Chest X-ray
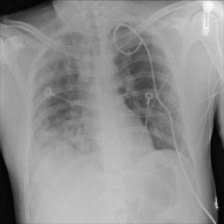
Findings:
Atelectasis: negative
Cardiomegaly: negative
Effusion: negative
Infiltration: positive
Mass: negative
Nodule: negative
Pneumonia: negative
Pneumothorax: negative
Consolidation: negative
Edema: negative
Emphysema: negative
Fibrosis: negative
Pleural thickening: negative
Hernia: negative